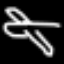
Label: airplane